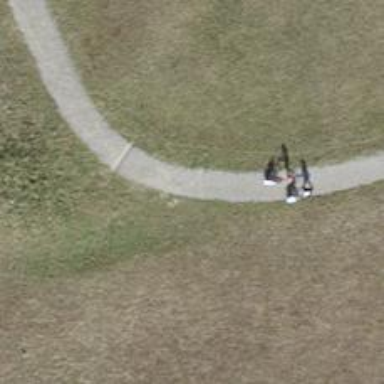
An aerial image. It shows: Footway with pebblestone surface.